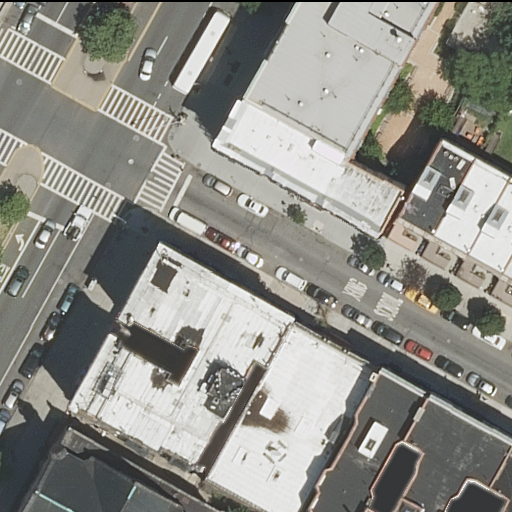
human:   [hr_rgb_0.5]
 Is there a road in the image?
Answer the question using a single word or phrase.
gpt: yes

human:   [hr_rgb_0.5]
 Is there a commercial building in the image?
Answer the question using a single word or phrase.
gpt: no

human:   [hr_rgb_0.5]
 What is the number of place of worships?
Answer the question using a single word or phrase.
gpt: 1

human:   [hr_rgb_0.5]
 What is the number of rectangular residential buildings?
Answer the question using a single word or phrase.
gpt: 8

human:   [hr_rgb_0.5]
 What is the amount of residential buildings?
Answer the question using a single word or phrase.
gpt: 13

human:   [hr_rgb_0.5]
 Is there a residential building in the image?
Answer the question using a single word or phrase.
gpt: yes

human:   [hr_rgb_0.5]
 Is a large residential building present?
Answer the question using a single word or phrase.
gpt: yes

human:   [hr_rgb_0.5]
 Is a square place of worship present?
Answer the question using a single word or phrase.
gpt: no

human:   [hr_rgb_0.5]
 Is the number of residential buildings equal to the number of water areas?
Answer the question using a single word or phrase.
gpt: no

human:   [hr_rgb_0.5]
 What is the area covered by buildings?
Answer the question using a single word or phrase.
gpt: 4079m2

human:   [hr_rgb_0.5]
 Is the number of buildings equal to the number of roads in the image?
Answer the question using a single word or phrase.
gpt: no

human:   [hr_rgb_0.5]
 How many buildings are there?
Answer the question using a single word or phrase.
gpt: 14

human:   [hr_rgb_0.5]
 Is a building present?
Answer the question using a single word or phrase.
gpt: yes

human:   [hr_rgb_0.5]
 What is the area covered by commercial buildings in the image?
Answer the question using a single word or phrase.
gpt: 0m2

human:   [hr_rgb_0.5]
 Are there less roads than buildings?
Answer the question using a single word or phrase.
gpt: yes

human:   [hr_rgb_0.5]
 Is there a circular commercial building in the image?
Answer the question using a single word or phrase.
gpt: no

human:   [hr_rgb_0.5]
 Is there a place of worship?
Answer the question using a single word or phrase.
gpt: yes

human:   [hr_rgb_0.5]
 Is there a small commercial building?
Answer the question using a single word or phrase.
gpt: no

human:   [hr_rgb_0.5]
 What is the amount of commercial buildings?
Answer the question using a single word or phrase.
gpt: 0

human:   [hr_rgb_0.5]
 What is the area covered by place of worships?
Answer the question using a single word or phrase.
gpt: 330m2

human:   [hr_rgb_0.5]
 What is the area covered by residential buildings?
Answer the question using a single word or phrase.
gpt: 3749m2

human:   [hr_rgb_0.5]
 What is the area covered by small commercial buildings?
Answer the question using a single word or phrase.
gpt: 0m2

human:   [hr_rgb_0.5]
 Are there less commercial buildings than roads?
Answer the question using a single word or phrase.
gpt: yes

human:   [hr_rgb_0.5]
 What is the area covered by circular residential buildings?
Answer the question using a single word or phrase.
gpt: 0m2

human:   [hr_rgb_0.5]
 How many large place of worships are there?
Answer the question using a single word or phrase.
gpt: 0

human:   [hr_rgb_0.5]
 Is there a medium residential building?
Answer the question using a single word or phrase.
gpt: yes

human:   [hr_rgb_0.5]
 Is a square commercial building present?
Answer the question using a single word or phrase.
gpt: no

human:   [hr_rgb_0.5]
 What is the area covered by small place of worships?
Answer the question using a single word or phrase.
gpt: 0m2

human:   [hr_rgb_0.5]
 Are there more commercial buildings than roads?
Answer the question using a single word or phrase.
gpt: no

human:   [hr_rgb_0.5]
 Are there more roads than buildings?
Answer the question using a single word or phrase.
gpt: no

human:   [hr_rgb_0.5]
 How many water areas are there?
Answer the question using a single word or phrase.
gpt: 0

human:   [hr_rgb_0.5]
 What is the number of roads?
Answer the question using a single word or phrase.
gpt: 6

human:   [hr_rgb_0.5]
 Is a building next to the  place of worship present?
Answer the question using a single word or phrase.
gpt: yes

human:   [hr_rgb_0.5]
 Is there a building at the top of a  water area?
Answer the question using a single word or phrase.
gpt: no

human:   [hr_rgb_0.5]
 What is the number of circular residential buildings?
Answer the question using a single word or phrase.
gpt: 0

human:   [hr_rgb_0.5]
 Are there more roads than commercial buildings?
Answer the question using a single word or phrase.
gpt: yes

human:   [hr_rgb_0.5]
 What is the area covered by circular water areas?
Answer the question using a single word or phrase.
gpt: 0m2

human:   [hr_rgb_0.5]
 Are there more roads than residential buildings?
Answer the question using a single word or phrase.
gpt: no

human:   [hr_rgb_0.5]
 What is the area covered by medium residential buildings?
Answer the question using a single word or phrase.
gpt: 1251m2

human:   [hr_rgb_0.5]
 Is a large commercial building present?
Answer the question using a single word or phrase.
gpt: no

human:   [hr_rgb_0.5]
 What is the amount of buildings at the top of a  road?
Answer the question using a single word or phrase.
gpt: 6

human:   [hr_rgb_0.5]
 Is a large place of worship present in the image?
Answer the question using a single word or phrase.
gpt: no

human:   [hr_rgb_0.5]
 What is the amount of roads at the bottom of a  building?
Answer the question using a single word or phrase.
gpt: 4

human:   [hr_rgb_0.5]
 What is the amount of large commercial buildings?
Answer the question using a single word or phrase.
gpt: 0

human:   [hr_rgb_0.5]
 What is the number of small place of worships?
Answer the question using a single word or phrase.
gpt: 0

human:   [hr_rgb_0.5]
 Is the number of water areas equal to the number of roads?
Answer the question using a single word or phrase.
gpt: no

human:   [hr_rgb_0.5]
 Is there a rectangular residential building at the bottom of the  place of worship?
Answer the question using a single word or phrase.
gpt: no

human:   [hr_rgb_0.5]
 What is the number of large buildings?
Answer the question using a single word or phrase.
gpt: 3

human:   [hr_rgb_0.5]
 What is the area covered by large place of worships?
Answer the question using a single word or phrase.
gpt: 0m2

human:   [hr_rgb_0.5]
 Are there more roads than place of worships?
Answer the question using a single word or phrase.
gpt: yes

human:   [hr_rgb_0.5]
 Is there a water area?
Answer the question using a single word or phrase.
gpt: no

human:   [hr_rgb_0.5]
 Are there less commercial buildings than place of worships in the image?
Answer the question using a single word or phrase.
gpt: yes

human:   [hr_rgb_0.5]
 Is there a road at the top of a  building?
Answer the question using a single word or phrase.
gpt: yes

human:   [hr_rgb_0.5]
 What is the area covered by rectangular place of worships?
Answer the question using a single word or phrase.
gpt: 330m2

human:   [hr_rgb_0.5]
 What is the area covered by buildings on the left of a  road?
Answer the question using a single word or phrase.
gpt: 1303m2

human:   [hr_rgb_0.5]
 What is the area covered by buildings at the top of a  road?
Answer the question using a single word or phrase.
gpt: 1357m2

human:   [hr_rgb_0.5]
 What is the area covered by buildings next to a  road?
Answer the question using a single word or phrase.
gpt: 4079m2

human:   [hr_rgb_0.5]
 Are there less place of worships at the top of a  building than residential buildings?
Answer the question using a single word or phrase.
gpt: yes

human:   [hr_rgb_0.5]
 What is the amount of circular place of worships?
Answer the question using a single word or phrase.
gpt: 0

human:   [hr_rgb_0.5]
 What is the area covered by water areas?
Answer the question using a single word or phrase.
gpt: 0m2

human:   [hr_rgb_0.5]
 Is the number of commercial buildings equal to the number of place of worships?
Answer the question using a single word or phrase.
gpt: no

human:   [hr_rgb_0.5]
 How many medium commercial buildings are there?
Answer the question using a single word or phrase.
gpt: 0

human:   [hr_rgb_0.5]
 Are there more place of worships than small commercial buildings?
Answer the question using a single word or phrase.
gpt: yes

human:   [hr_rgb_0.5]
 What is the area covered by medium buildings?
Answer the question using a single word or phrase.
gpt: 1581m2